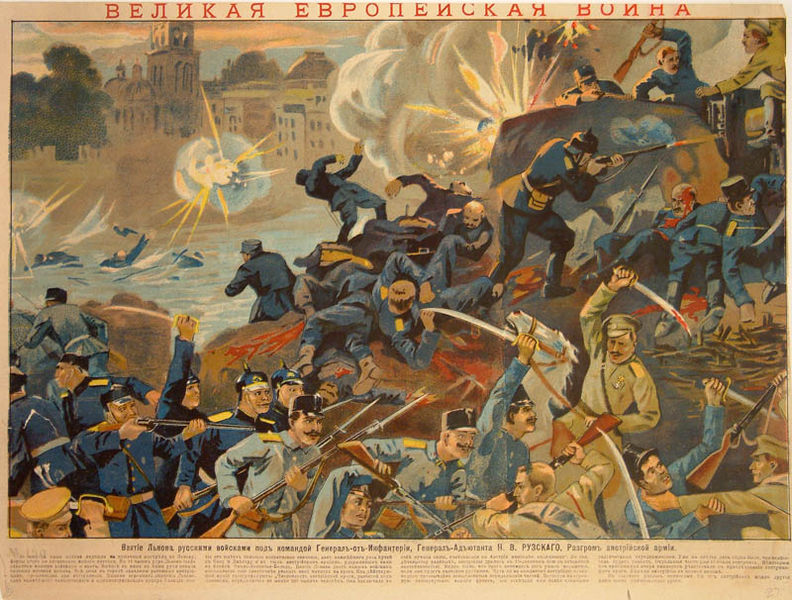
Titel: Capture of the City of Lvov (Lemberg) in August 1914
Standort: Amherst (Massachusetts, USA)
Institution: Mead Art Museum, Amherst College
Schlagwörter: blue, fight, men, military, red, soldier, soldiers, sword, swords, white, green, yellow, print, smoke, fighting, horses, man, rock, sky, tree, building, water, houses, death, helmet, uniform, river, dusk, paper, hats, battle, revolution, dead, drowning, injury, uniforms, town, city, newspaper, ground, explosion, war, horse, fire, poster, kill, russia, russian, soviet, moustache, killing, weapon, gun, guns, blood, spear, bomb, general, rifle, shooting, attack, weapons, mans, wounded, shot, sabre, combat, propoganda, revolt, bang, article, explosions, rivers, bullets, bayonet, allied, socialist, rwater, bajonet, comics, blast, machete, gunshot, granade, granede